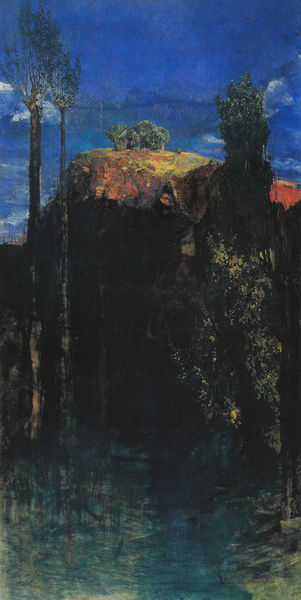
Titel: Nemi
Künstler: Max Klinger
Standort: Halle
Institution: Kunstmuseum des Landes Sachsen-Anhalt
Schlagwörter: baum, berg, blau, blätter, dunkel, felsen, gemälde, gestein, himmel, laub, meer, schatten, wasser, wolken, baumstämme, bäume, fluss, gelb, grün, landschaft, see, teich, ufer, ausschnitt, braun, licht, nacht, schwarz, weiss, zeichnung, gras, haus, rot, wolke, hochformat, symbolismus, stein, bach, baumstamm, horizont, hügel, natur, spiegelung, stamm, gewässer, hütte, sonne, figur, gold, pflanze, höhle, kontrast, krone, wald, wasserfall, anhöhe, strand, wellen, farben, fels, gipfel, kahl, schlucht, idylle, stämme, wasse, blue, green, palme, hoch, surreal, klippe, flechten, hauswand, geheimnis, abgrund, senkrecht, fragment, cliff, clouds, sky, tree, grotte, mountain, nature, water, trees, palmen, balu, überschwemmung, plants, flechte, abstract, kliff, farbkontraste, felskante, dah, licht/schatten, briese, hell kunkel, landschaft exotisch, frls